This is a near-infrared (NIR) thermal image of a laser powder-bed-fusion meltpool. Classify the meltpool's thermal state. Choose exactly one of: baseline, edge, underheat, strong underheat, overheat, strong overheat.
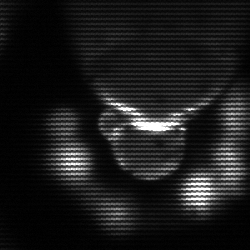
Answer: baseline